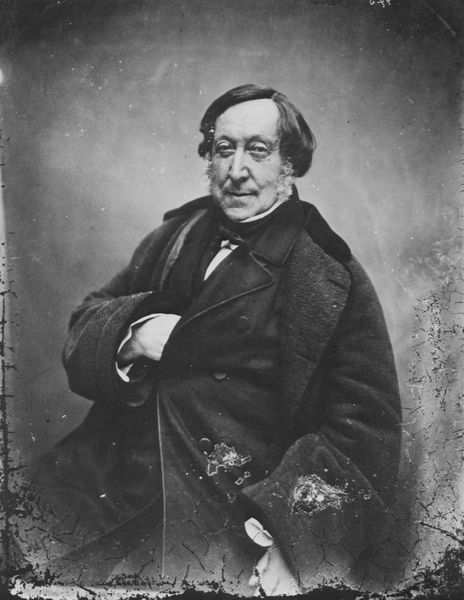
Titel: Gioacchino Rossini (1792-1868)
Künstler: Gaspard-Félix Tournachon
Schlagwörter: hand, mann, weiß, sitzen, geste, grau, hintergrund, mund, nase, schwarz, stirn, blick, schal, alt, bart, hemd, jacke, arm, augen, kragen, samt, bildnis, herr, portrait, porträt, haare, mantel, knopf, lippen, potrait, scheitel, stock, lächeln, zerstörung, dick, seitenscheitel, atelier, knöpfe, fliege, knopfleiste, foto, fotografie, photographie, versteckt, schwarzweiss, augenringe, backenbart, napoleon, heiter, photo, flecken, arrogant, fleckig, fotographie, glücklich, verzerrt, beschädigt, kraken, portriat, frass, herrschaftspose, innentasche